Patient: sex M, age 54
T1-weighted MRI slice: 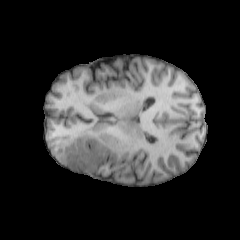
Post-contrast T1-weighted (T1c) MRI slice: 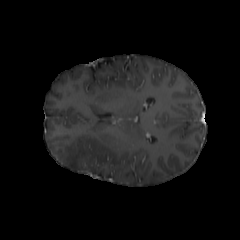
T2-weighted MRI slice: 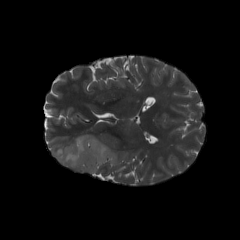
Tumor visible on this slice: yes
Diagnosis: Astrocytoma, IDH-wildtype
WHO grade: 3